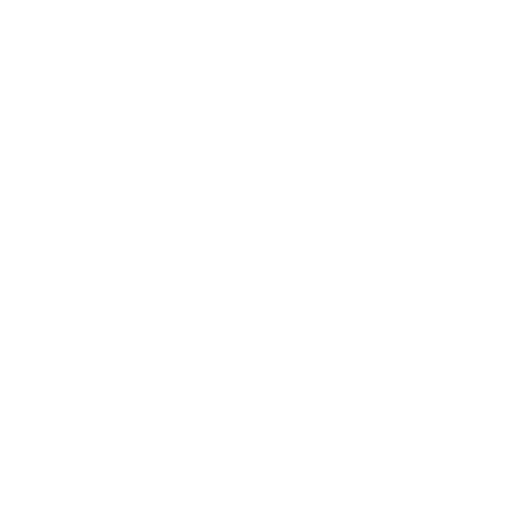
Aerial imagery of valley in Nevada named Kawich Valley containing only shrub